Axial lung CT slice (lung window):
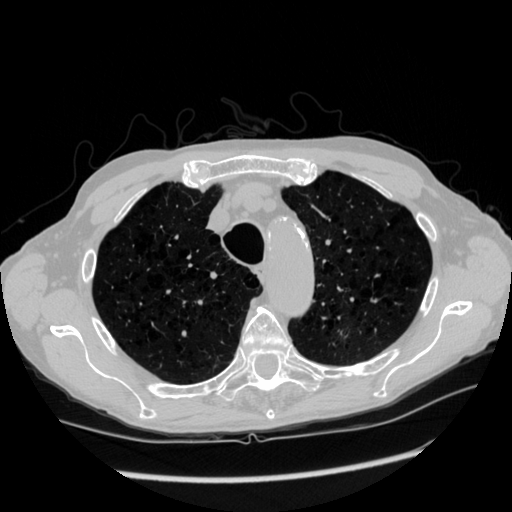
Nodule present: no